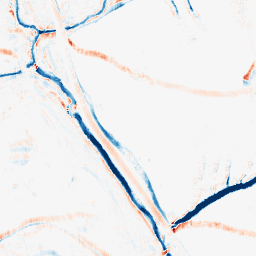
Category: morphological
Decomposition family: morphological_rect
Decomposition parameters: operation: average
width: 5
height: 10
Upsampling method: bicubic_3x
Upsampling parameters: scale: 3
Upsampling scale: 3